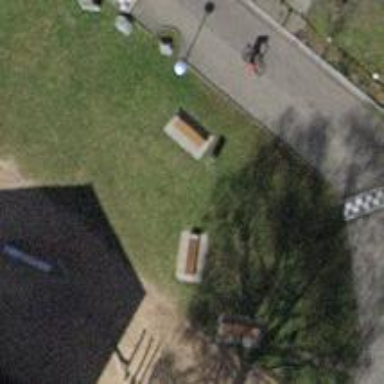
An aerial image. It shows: Brown bench in the vicinity.